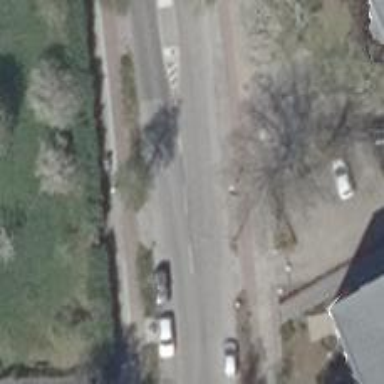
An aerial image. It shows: Residential road with sidewalks on both sides and separate cycle track.